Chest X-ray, PA view. Patient: 67 years old, sex F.
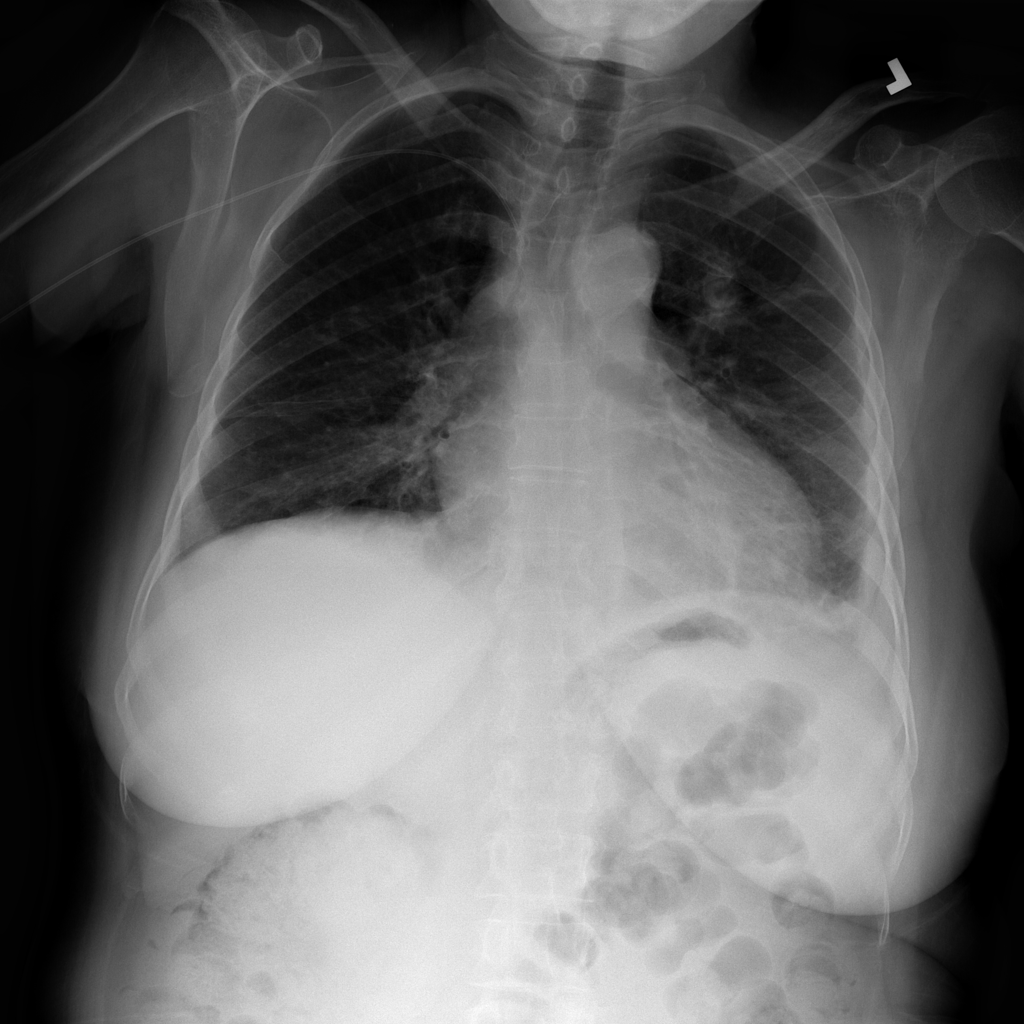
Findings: Atelectasis, Pleural_Thickening